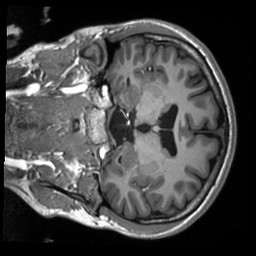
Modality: T1w
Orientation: coronal
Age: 22
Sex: male
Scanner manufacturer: siemens
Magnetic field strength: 3 T
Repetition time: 2.53 s
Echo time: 0.00219 s